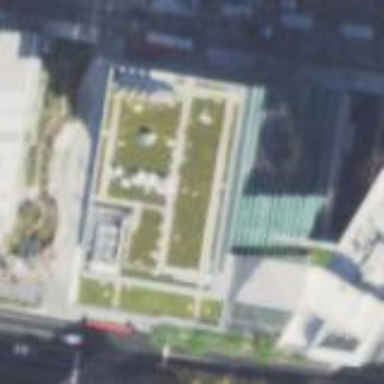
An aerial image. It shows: Part of building.